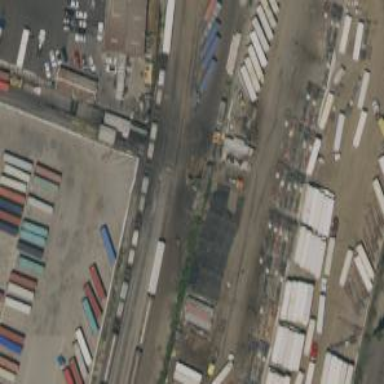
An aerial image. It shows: Railway yard.